Field crop: tomato
Growth stage: 1
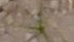
Species: cyperus